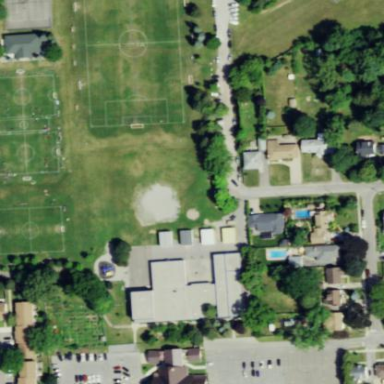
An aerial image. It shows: School.